Question: I have the following db structure:

I am using EF6 to create the entities from database and have the following classes created by EF6:
'''
public partial class Mechanic
{
public Mechanic()
{
this.MechanicAddresses = new HashSet<MechanicAddress>();
this.MechanicServices = new HashSet<MechanicService>();
}
public string ID { get; set; }
public string Email { get; set; }
public bool EmailConfirmed { get; set; }
public string PasswordHash { get; set; }
public string SecurityStamp { get; set; }
public string PhoneNumber { get; set; }
public bool PhoneNumberConfirmed { get; set; }
public bool TwoFactorEnabled { get; set; }
public Nullable<System.DateTime> LockoutEndDateUtc { get; set; }
public bool LockoutEnabled { get; set; }
public int AccessFailedCount { get; set; }
public string UserName { get; set; }
public string CompanyName { get; set; }
public string ContactName { get; set; }
public string MobileNumber { get; set; }
public Nullable<bool> IsMobile { get; set; }
public string Url { get; set; }
public string FaceBookUrl { get; set; }
public string TwitterUrl { get; set; }
public string Description { get; set; }
public string Discriminator { get; set; }
public bool IsEnabled { get; set; }
public bool IsAuthorised { get; set; }
public string Logo { get; set; }
public System.DateTime CreationTimestamp { get; set; }
public virtual ICollection<MechanicAddress> MechanicAddresses { get; set; }
public virtual ICollection<MechanicService> MechanicServices { get; set; }
}
public partial class MechanicAddress
{
public int ID { get; set; }
public string MechanicId { get; set; }
public string AddressLine1 { get; set; }
public string AddressLine2 { get; set; }
public string AddressLine3 { get; set; }
public string District { get; set; }
public string Region { get; set; }
public string PostalCode { get; set; }
public int CountryId { get; set; }
public System.DateTime CreationTimestamp { get; set; }
public bool IsPrimary { get; set; }
public Nullable<double> Latitude { get; set; }
public Nullable<double> Longitude { get; set; }
public System.Data.Entity.Spatial.DbGeography Location { get; set; }
public virtual Country Country { get; set; }
public virtual Mechanic Mechanic { get; set; }
}
public partial class MechanicService
{
public int ID { get; set; }
public string MechanicId { get; set; }
public string Service { get; set; }
public virtual Mechanic Mechanic { get; set; }
}
'''
The data is correct so i expect to get data in all entities.
When i run the following linq query in my DAL:
'''
Mechanic mech = context.Mechanics.Where(a => a.ID == id).Include(a => a.MechanicAddresses).Include(a => a.MechanicServices).FirstOrDefault();
'''
It returns the mechanic and mechanicAddresses but mechanicServices is always empty (count == 0).
When i run the same query in LinqPad I get all entities filled as expected.
I have removed the edmx and re-created it but still get the same issue.
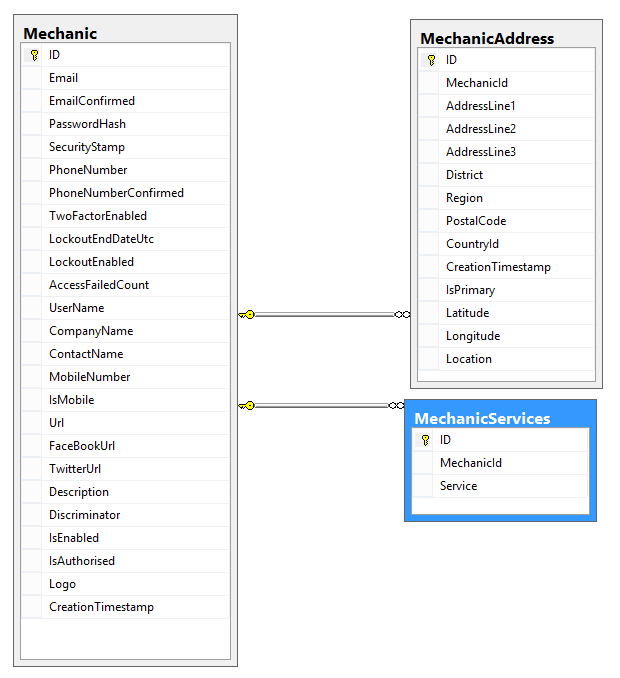
Answer: The only way i was able to resolve this was to:
- - - - - - -
This now works, WTF! Can't explain it.
I know it's always best to understand what went wrong but this one beat me.